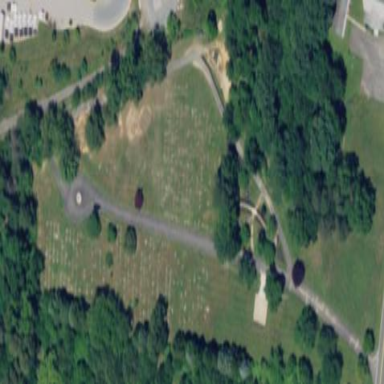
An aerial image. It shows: Graveyard.